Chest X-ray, PA view. Patient: 44 years old, sex F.
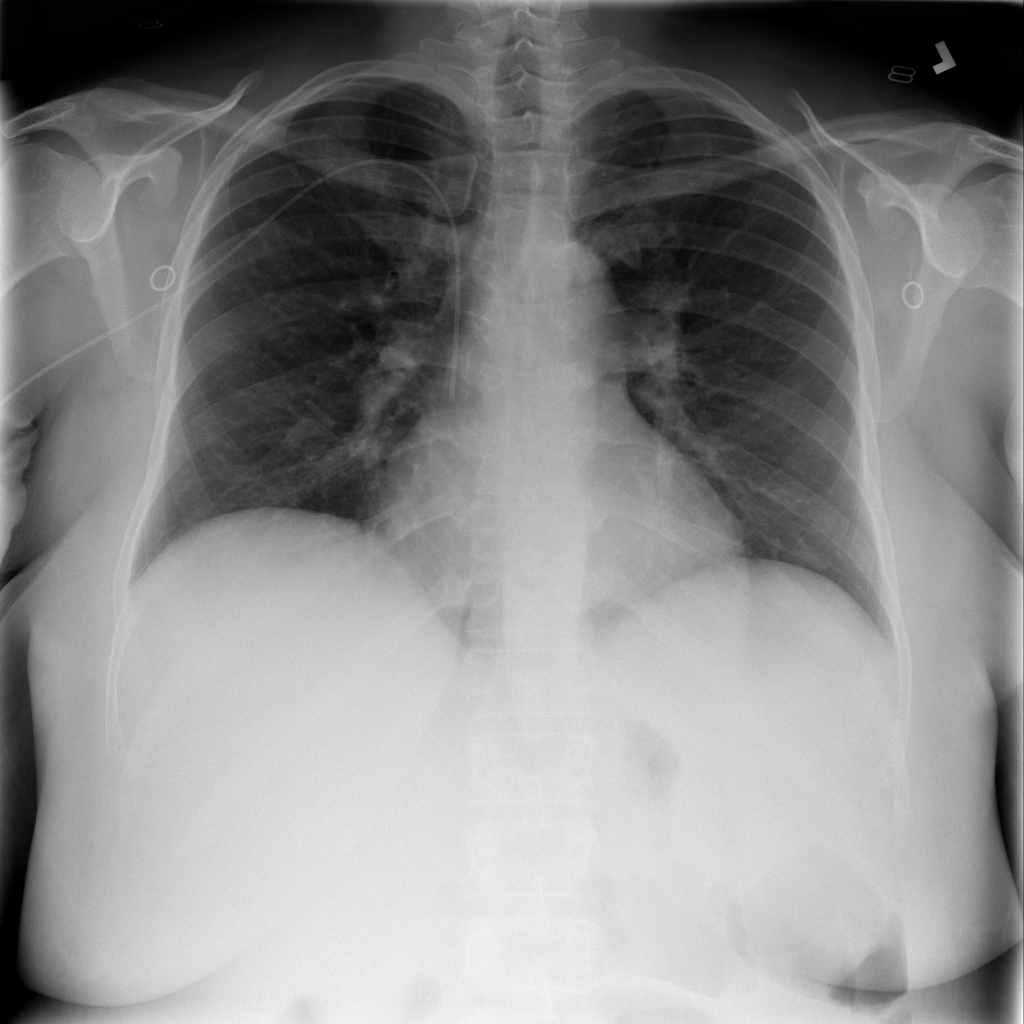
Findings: No Finding